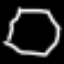
Label: octagon